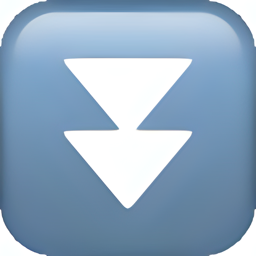
Name: black down pointing double triangle
Emoji: ⏬
Group: Symbols
Sub-group: av-symbol